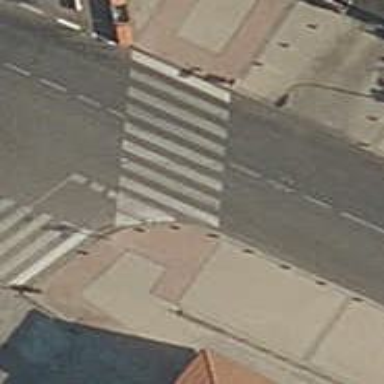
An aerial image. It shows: Uncontrolled zebra crossing on the road.